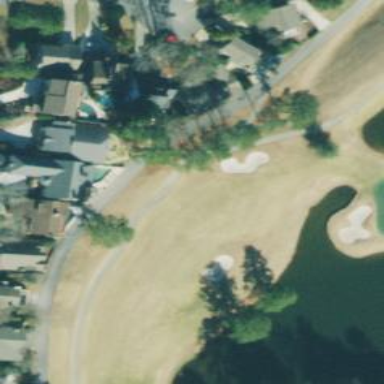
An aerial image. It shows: View of golf hole.